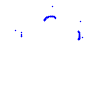
Particle: proton